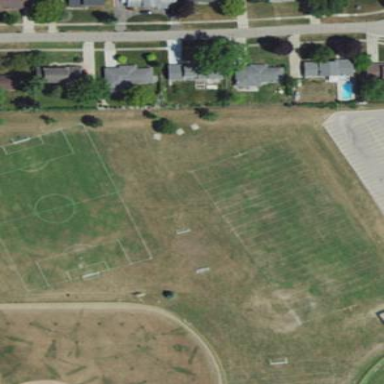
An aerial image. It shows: Lacrosse pitch for sports and leisure activities.